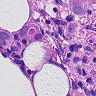
Metastatic tissue present: yes